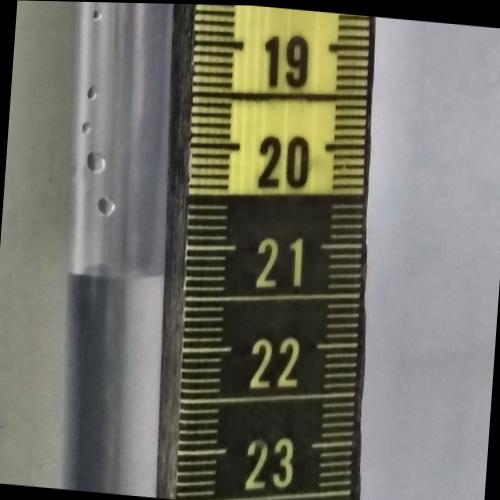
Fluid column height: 21.3 cm